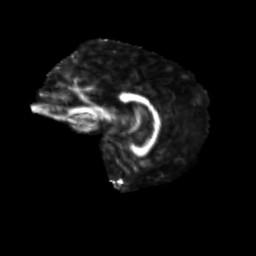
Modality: FA
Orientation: sagittal
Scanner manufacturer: siemens
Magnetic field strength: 3 T
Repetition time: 9.2 s
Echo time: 0.084 s